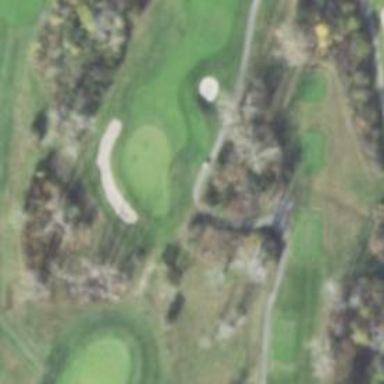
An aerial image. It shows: View of golf hole.